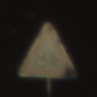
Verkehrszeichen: RadverkehrRechts
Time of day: SunriseSunset
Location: Outdoor (Nature)
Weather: PartlyCloudy
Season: NotSpecified
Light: Natural